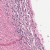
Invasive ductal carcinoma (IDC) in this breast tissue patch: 0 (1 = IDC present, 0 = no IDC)